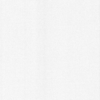
Label: dusty